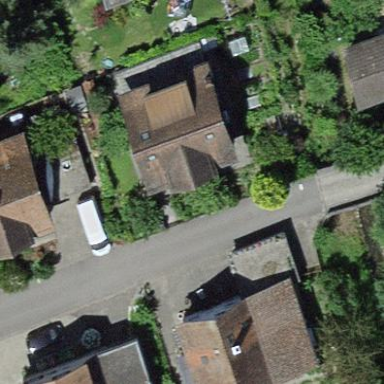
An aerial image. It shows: Building with tile roof.